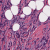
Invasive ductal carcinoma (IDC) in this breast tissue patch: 1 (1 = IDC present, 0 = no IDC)